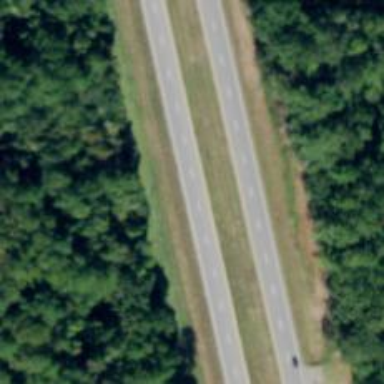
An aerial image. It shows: Expressway with asphalt surface categorized as trunk highway.